Interaction volume radius: 5 \u00c5
Interaction volume height: 25 \u00c5
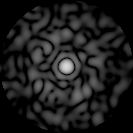
Disorder parameter: 0.8552